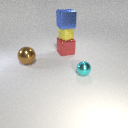
large brown metal sphere behind small cyan metal sphere